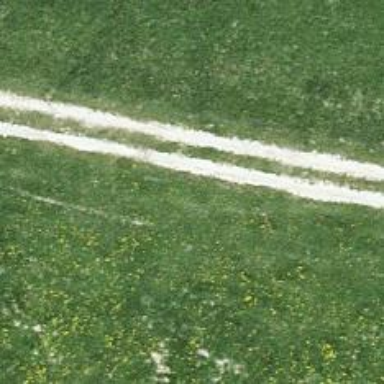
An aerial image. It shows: Track with grade 5 tracktype.